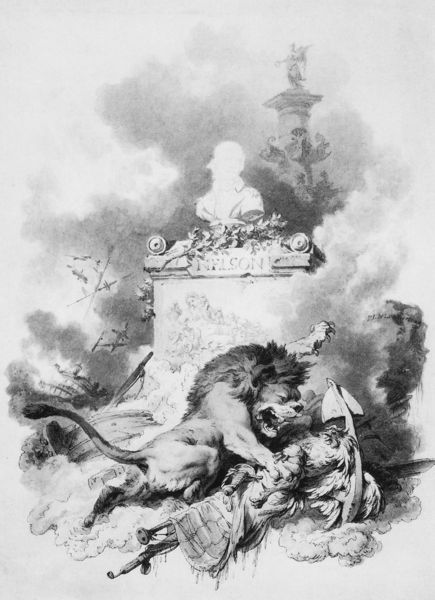
Titel: Allegorie auf die Siege Nelsons
Künstler: Philippe Jacques de Loutherbourg
Institution: London, British Museum
Schlagwörter: angriff, kampf, vogel, weiß, wolken, grau, schwarz, säule, zeichnung, sockel, england, schiff, fahne, nebel, karikatur, büste, denkmal, schlag, napoleon, degen, löwe, anker, admiral, victoria, tatze, scherter, hieb, nelson, seweschlacht, trafalgar square